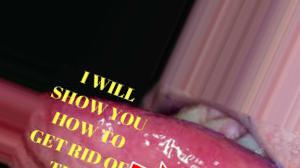
Condition: Mouth Ulcer